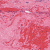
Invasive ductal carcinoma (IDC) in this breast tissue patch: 0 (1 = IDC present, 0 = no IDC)